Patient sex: M
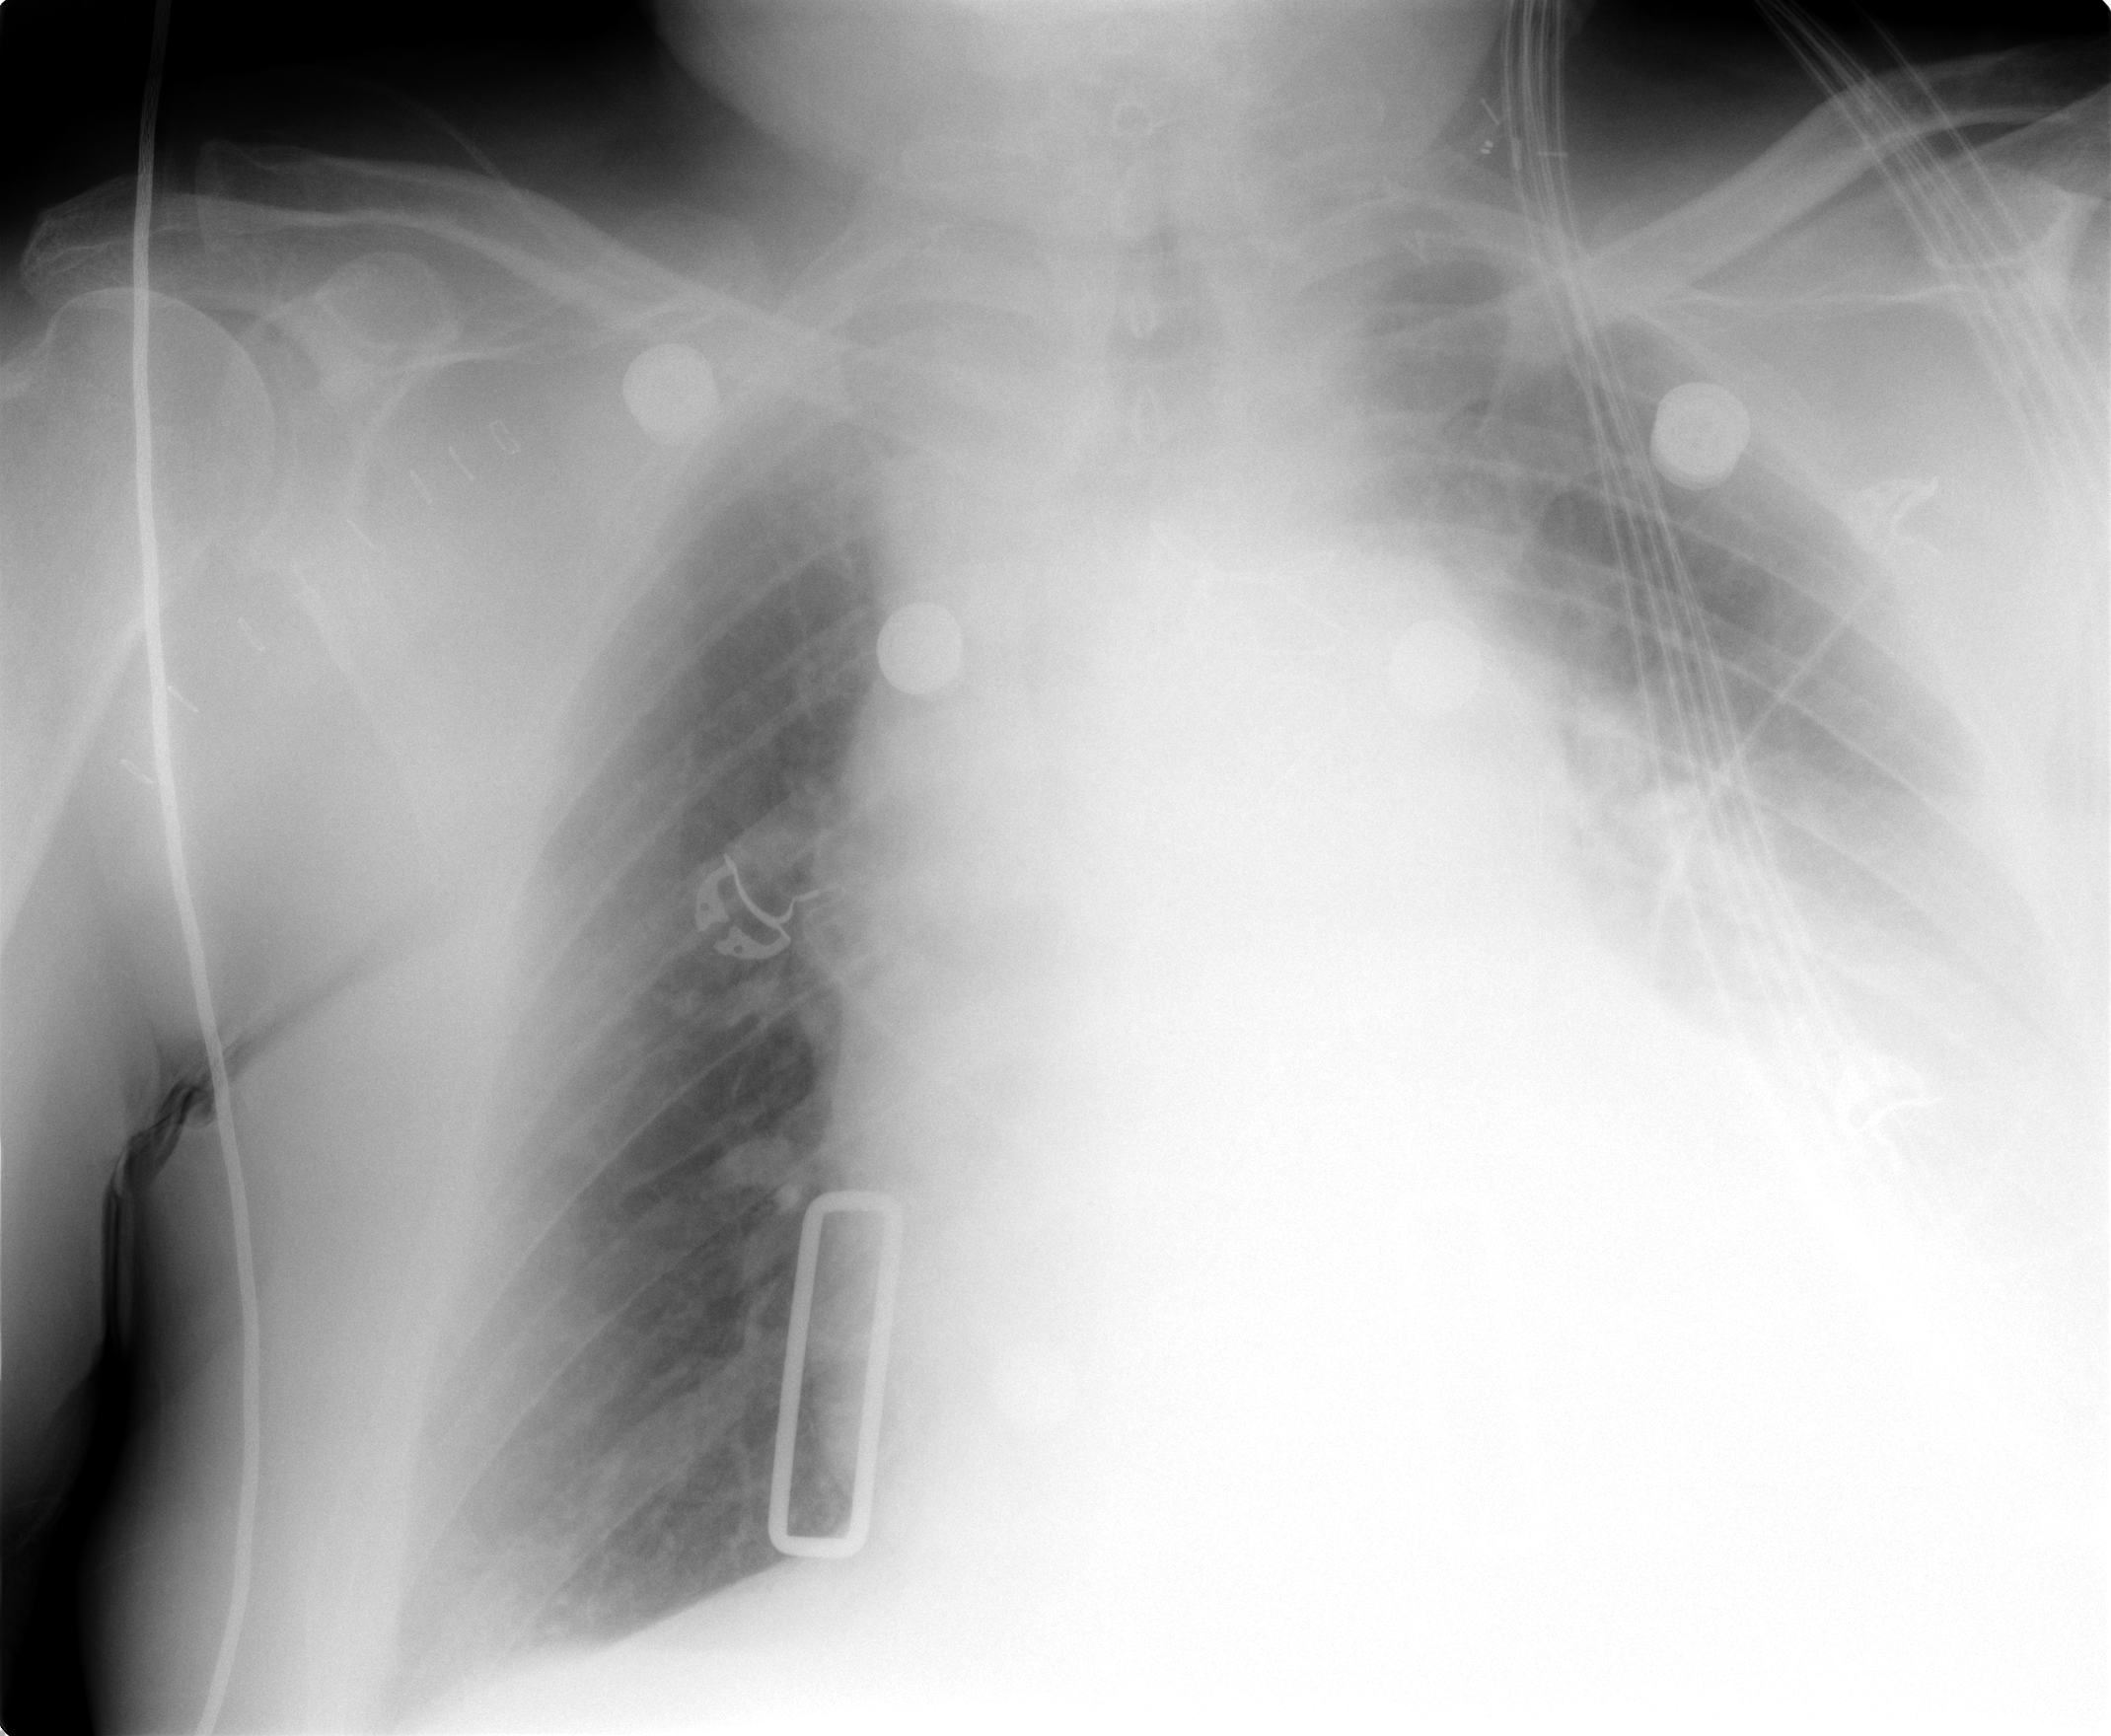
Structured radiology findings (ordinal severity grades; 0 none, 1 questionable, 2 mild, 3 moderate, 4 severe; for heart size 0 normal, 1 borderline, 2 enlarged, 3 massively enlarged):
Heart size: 3
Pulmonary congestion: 2
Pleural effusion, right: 1
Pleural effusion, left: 3
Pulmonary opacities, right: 0
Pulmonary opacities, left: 2
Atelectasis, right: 2
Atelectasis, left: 3